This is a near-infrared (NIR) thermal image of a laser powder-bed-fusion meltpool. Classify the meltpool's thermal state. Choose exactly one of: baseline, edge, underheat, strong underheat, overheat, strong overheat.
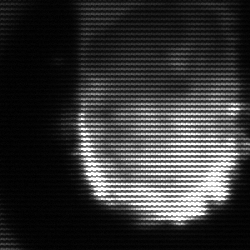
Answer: baseline